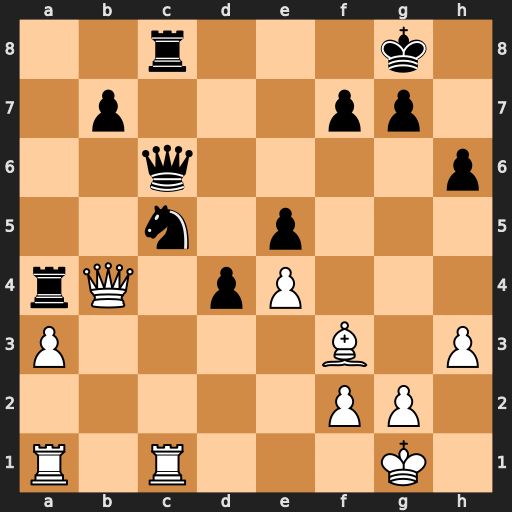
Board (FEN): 2r3k1/1p3pp1/2q4p/2n1p3/rQ1pP3/P4B1P/5PP1/R1R3K1
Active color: w
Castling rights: -
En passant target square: -
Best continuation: Rxc5 Qxc5 Qxa4